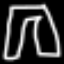
Label: pants